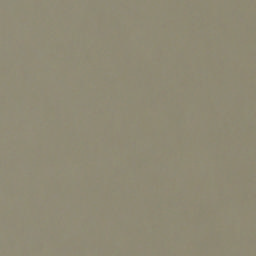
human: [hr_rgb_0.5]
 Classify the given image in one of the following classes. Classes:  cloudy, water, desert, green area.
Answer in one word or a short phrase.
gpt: cloudy